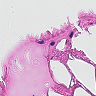
Metastatic tissue present: no